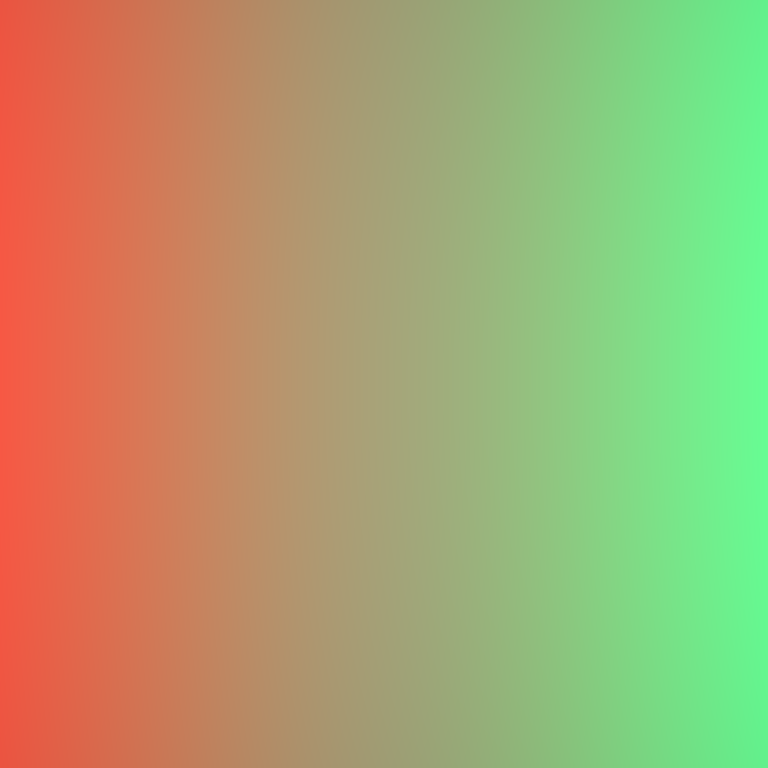
Abstract light effect, smooth gradient from warm red to soft green, calm atmosphere, diffuse light, no room, no furniture, no objects.